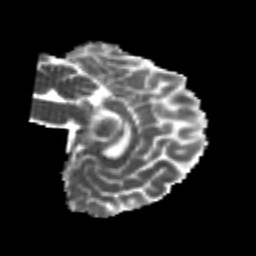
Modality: MD
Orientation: sagittal
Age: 23
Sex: male
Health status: healthy
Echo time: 0.074 s